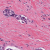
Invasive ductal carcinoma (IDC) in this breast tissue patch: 1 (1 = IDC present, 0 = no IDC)